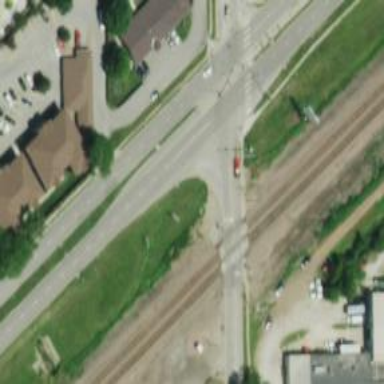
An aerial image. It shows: Crossing for the railway.